Interaction volume radius: 5 \u00c5
Interaction volume height: 40 \u00c5
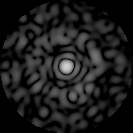
Disorder parameter: 0.8344